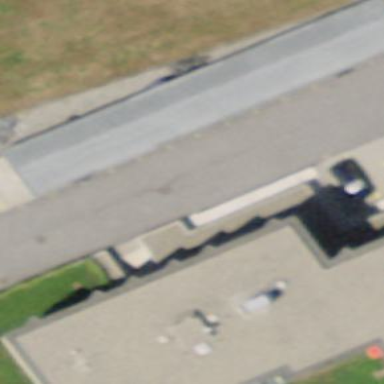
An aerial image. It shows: Garage with flat roof.